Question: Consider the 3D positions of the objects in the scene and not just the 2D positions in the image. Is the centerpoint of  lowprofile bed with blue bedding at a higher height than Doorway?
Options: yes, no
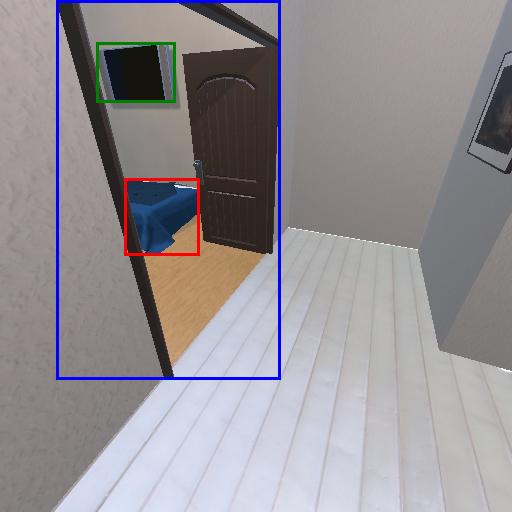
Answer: yes